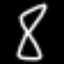
Label: hourglass